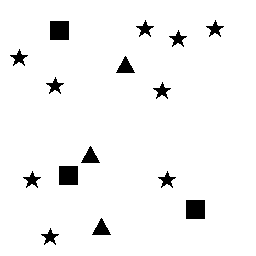
Squares: 3
Triangles: 3
Stars: 9
Total shapes: 15